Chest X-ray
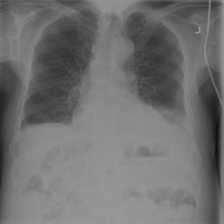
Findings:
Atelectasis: negative
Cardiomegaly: negative
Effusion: positive
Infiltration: negative
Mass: negative
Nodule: negative
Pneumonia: negative
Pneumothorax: negative
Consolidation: negative
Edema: negative
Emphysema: negative
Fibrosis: negative
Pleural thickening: negative
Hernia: negative